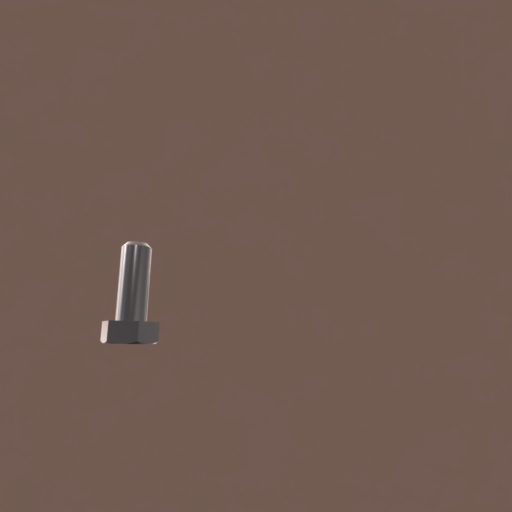
Label: bolt